Interaction volume radius: 5 \u00c5
Interaction volume height: 15 \u00c5
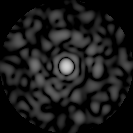
Disorder parameter: 0.7794